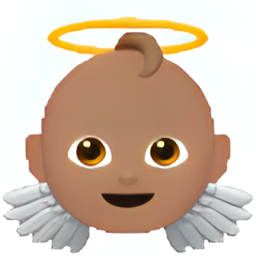
Name: baby angel
Emoji: 👼🏽
Group: People & Body
Sub-group: person-fantasy